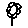
Label: flower